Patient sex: F
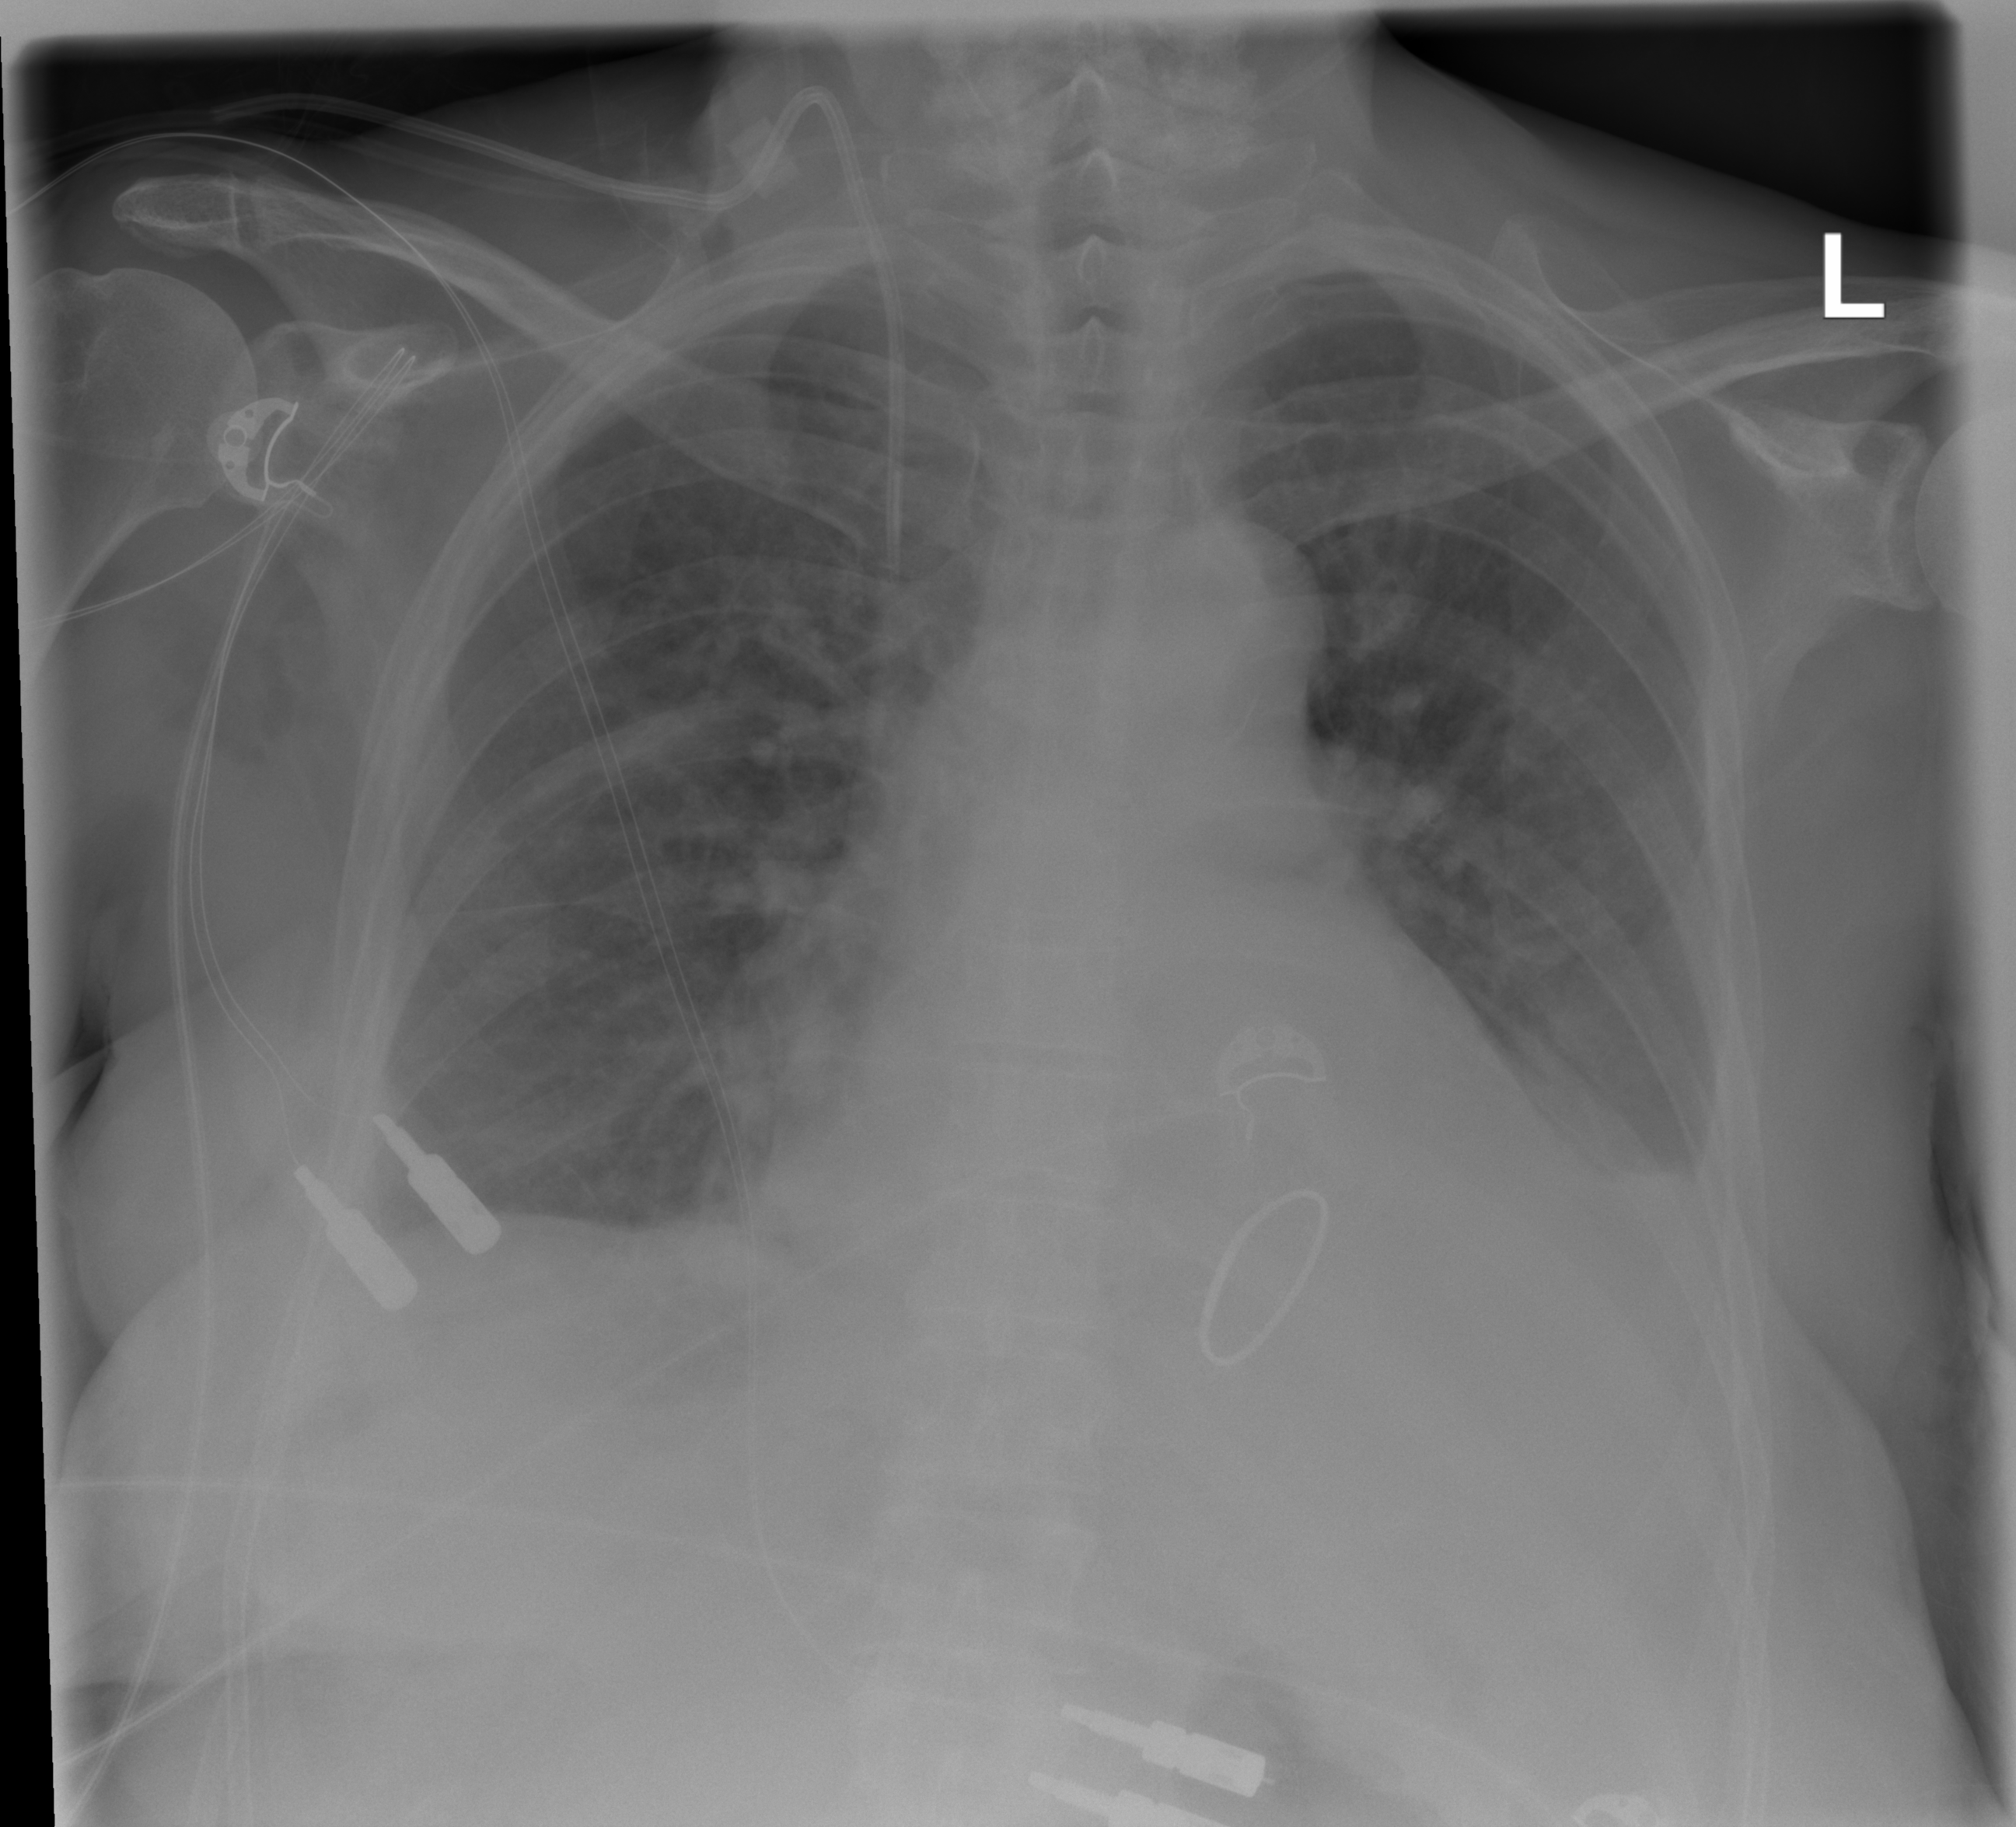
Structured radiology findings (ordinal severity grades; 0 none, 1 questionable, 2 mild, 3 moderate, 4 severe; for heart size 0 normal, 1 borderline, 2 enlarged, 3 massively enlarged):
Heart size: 2
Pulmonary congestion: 2
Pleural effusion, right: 1
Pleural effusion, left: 2
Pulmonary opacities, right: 1
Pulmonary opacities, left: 0
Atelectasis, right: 2
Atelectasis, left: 2